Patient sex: F
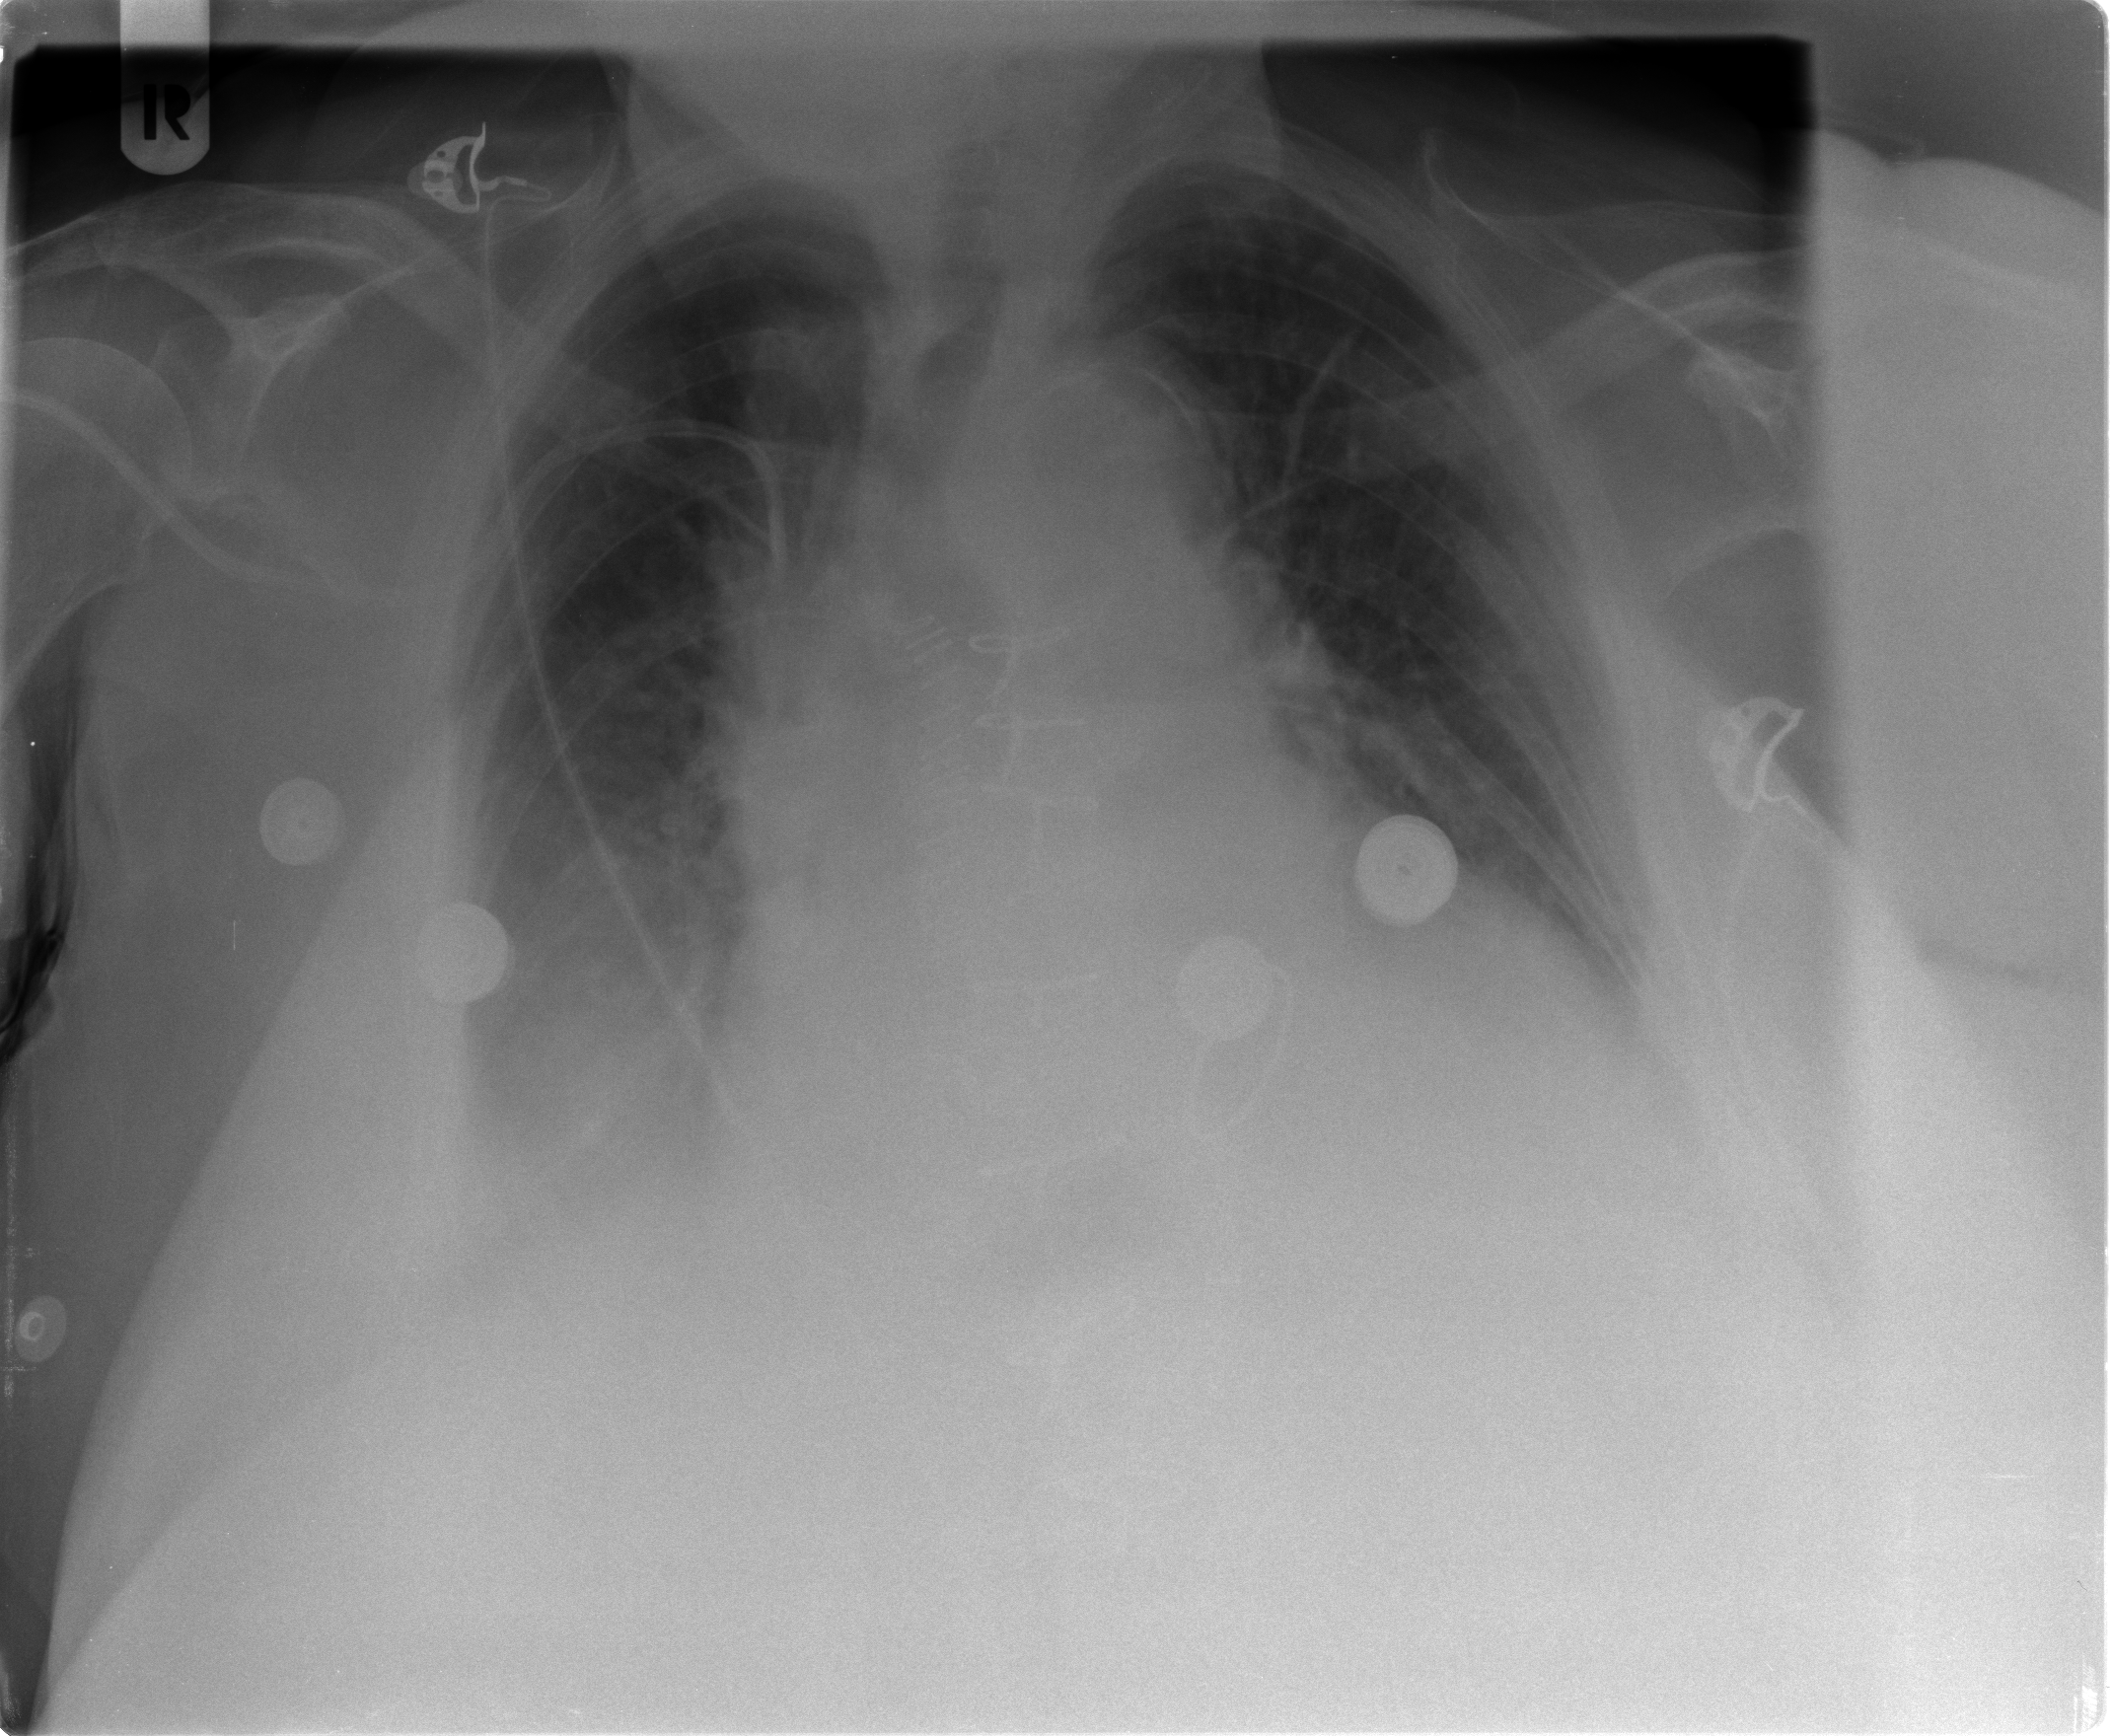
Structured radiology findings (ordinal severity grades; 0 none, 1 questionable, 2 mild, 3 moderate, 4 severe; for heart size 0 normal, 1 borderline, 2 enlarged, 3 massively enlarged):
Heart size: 2
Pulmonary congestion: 2
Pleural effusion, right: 3
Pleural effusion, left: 2
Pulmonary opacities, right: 0
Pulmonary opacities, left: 0
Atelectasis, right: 2
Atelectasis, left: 2